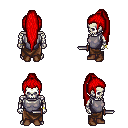
a pixel art fantasy rpg character, male body template, skeleton, steel chest armor, robe skirt, red extra-long topknot hairstyle, bracelets, brown shoes, dagger, four views (front, back, left, right), 2x2 character sprite sheet, small pixel art, hard edges, no anti-aliasing